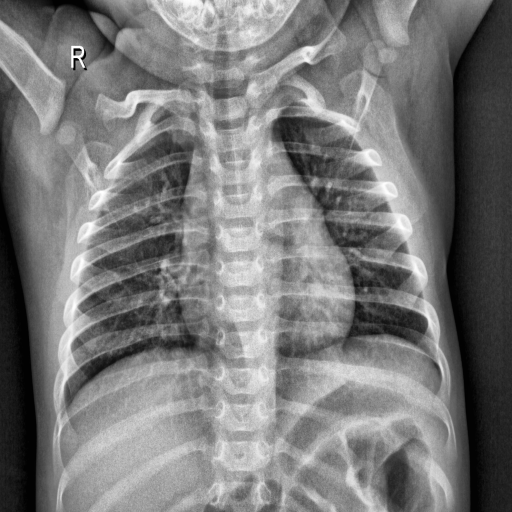
Finding: NORMAL